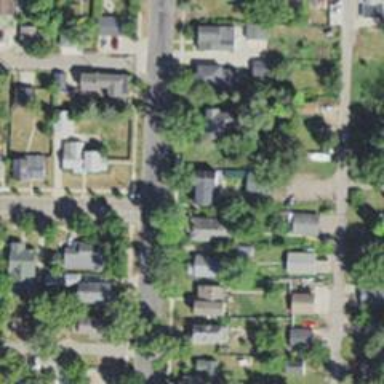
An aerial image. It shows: Residential road with separate sidewalk.